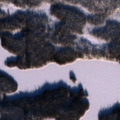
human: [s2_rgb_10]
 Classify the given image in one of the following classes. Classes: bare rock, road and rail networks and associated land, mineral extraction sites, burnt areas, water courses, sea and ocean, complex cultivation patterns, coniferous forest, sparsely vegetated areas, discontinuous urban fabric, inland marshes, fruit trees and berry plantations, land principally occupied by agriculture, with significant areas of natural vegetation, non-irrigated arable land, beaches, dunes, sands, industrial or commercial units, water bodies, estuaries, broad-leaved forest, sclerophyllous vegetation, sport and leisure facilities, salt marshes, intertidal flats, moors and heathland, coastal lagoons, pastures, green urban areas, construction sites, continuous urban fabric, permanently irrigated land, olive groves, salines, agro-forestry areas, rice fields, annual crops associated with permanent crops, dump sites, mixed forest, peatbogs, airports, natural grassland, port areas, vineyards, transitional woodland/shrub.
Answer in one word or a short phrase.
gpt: coniferous forest, mixed forest, transitional woodland/shrub, water bodies